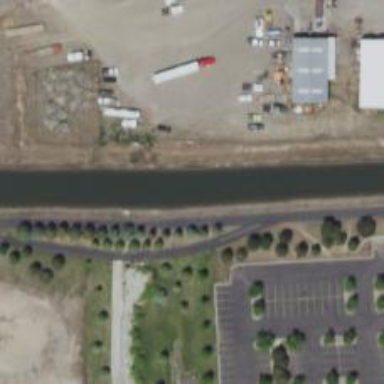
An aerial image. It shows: Canal.